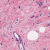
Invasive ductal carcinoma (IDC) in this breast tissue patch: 0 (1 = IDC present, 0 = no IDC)